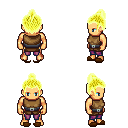
a pixel art fantasy rpg character, male body template, human, tanned skin, leather chest armor, magenta pants, gold short topknot hairstyle, brown slippers, four views (front, back, left, right), 2x2 character sprite sheet, small pixel art, hard edges, no anti-aliasing